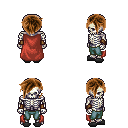
a pixel art fantasy rpg character, male body template, skeleton, maroon cape, teal pants, brown pixie cut hairstyle, cloth bracers, gray slippers, four views (front, back, left, right), 2x2 character sprite sheet, small pixel art, hard edges, no anti-aliasing